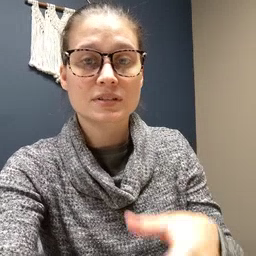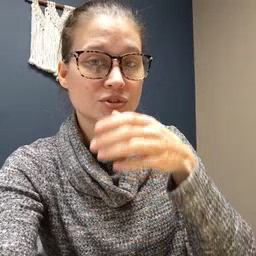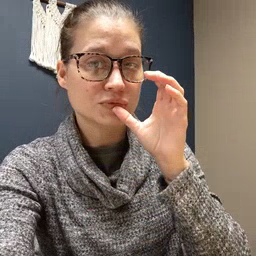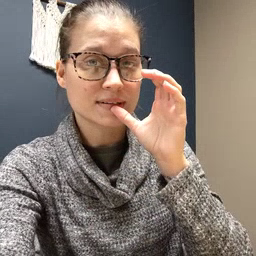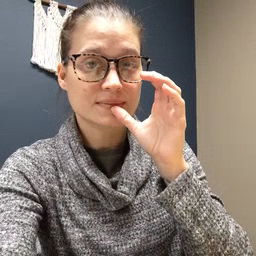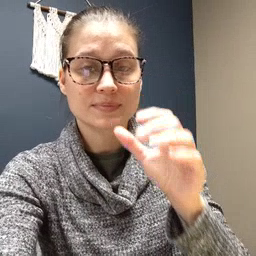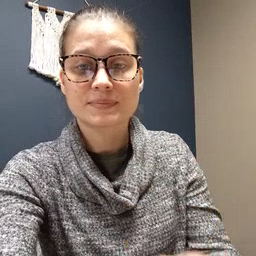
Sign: drink